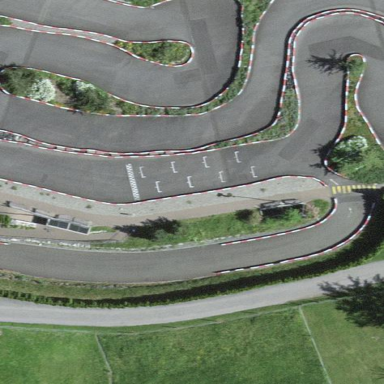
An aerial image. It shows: Karting track on pitch used for leisure land activities.